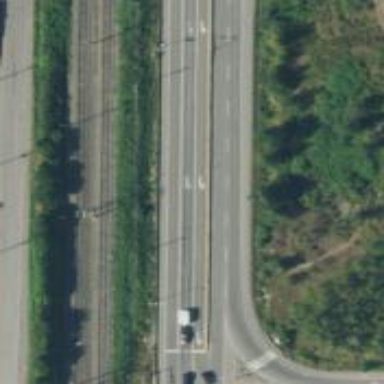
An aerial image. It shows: Asphalt trunk highway.